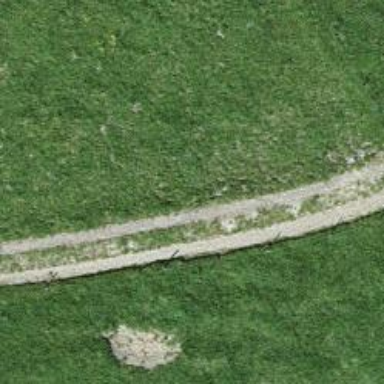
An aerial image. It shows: Track with grade 5 tracktype.